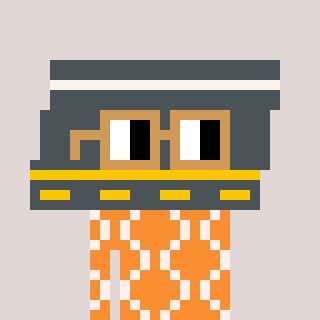
a pixel art character with square brown glasses, a road-shaped head and a orange-colored body on a warm background